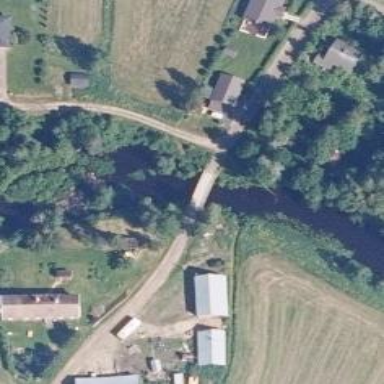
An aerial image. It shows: Residential road with bridge.